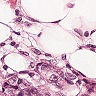
Metastatic tissue present: yes